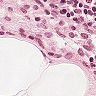
Metastatic tissue present: no